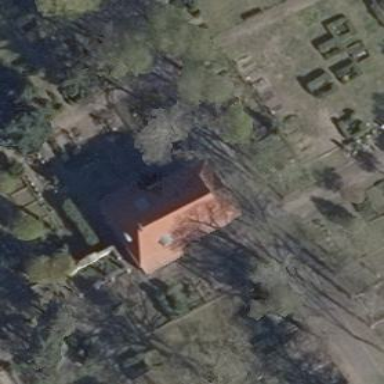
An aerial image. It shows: Mortuary building.